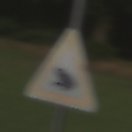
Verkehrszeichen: AmphibienwanderungRechts
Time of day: SunriseSunset
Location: Outdoor (Nature)
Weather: PartlyCloudy
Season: NotSpecified
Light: Natural